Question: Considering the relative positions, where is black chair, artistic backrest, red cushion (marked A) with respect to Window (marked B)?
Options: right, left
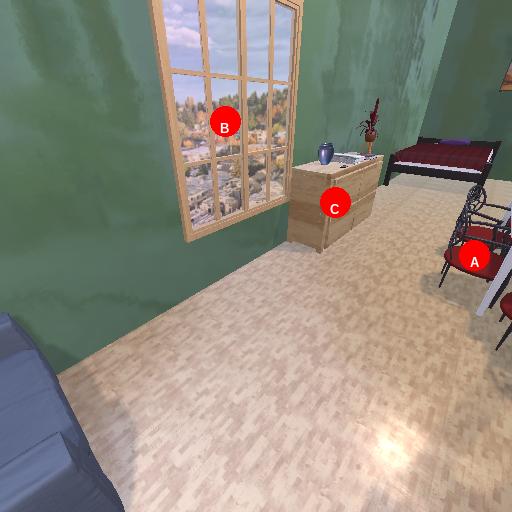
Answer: right